Question: I'm new to Java and Google Cloud Endpoints, I'm trying to follow this article <URL> to build my first application.
It was OK when I run the tutorial sample to access the 'http://localhost:8888/_ah/api/explorer' page.

But after I write a very simple application, When I tried to access 'http://localhost:8888/_ah/api/explorer', the browser shows
'''
HTTP ERROR 500
Problem accessing /_ah/api/explorer. Reason:
Failed to retrieve API configs with status: 500
Caused by:
java.io.IOException: Failed to retrieve API configs with status: 500
at com.google.api.server.spi.tools.devserver.ApiServlet.getApiConfigSources(ApiServlet.java:107)
at com.google.api.server.spi.tools.devserver.ApiServlet.initConfigsIfNecessary(ApiServlet.java:72)
at com.google.api.server.spi.tools.devserver.RestApiServlet.service(RestApiServlet.java:117)
at javax.servlet.http.HttpServlet.service(HttpServlet.java:717)
at org.mortbay.jetty.servlet.ServletHolder.handle(ServletHolder.java:511)
at org.mortbay.jetty.servlet.ServletHandler$CachedChain.doFilter(ServletHandler.java:1166)
at com.google.appengine.api.socket.dev.DevSocketFilter.doFilter(DevSocketFilter.java:74)
at org.mortbay.jetty.servlet.ServletHandler$CachedChain.doFilter(ServletHandler.java:1157)
at com.google.appengine.tools.development.ResponseRewriterFilter.doFilter(ResponseRewriterFilter.java:127)
at org.mortbay.jetty.servlet.ServletHandler$CachedChain.doFilter(ServletHandler.java:1157)
at com.google.appengine.tools.development.HeaderVerificationFilter.doFilter(HeaderVerificationFilter.java:34)
at org.mortbay.jetty.servlet.ServletHandler$CachedChain.doFilter(ServletHandler.java:1157)
at com.google.appengine.api.blobstore.dev.ServeBlobFilter.doFilter(ServeBlobFilter.java:63)
at org.mortbay.jetty.servlet.ServletHandler$CachedChain.doFilter(ServletHandler.java:1157)
at com.google.apphosting.utils.servlet.TransactionCleanupFilter.doFilter(TransactionCleanupFilter.java:43)
at org.mortbay.jetty.servlet.ServletHandler$CachedChain.doFilter(ServletHandler.java:1157)
at com.google.appengine.tools.development.StaticFileFilter.doFilter(StaticFileFilter.java:125)
at org.mortbay.jetty.servlet.ServletHandler$CachedChain.doFilter(ServletHandler.java:1157)
at com.google.appengine.tools.development.DevAppServerModulesFilter.doDirectRequest(DevAppServerModulesFilter.java:366)
at com.google.appengine.tools.development.DevAppServerModulesFilter.doDirectModuleRequest(DevAppServerModulesFilter.java:349)
at com.google.appengine.tools.development.DevAppServerModulesFilter.doFilter(DevAppServerModulesFilter.java:116)
at org.mortbay.jetty.servlet.ServletHandler$CachedChain.doFilter(ServletHandler.java:1157)
at org.mortbay.jetty.servlet.ServletHandler.handle(ServletHandler.java:388)
at org.mortbay.jetty.security.SecurityHandler.handle(SecurityHandler.java:216)
at org.mortbay.jetty.servlet.SessionHandler.handle(SessionHandler.java:182)
at org.mortbay.jetty.handler.ContextHandler.handle(ContextHandler.java:765)
at org.mortbay.jetty.webapp.WebAppContext.handle(WebAppContext.java:418)
at com.google.appengine.tools.development.DevAppEngineWebAppContext.handle(DevAppEngineWebAppContext.java:98)
at org.mortbay.jetty.handler.HandlerWrapper.handle(HandlerWrapper.java:152)
at com.google.appengine.tools.development.JettyContainerService$ApiProxyHandler.handle(JettyContainerService.java:491)
at org.mortbay.jetty.handler.HandlerWrapper.handle(HandlerWrapper.java:152)
at org.mortbay.jetty.Server.handle(Server.java:326)
at org.mortbay.jetty.HttpConnection.handleRequest(HttpConnection.java:542)
at org.mortbay.jetty.HttpConnection$RequestHandler.headerComplete(HttpConnection.java:923)
at org.mortbay.jetty.HttpParser.parseNext(HttpParser.java:547)
at org.mortbay.jetty.HttpParser.parseAvailable(HttpParser.java:212)
at org.mortbay.jetty.HttpConnection.handle(HttpConnection.java:404)
at org.mortbay.io.nio.SelectChannelEndPoint.run(SelectChannelEndPoint.java:409)
at org.mortbay.thread.QueuedThreadPool$PoolThread.run(QueuedThreadPool.java:582)
'''
and the console shows
'''
Jan 12, 2015 1:24:35 PM com.google.apphosting.utils.jetty.JettyLogger warn
WARNING: Error for /_ah/spi/BackendService.getApiConfigs
java.lang.UnsupportedClassVersionError: sg/giraffe/sgp3math/service/QuestionService : Unsupported major.minor version 52.0
at java.lang.ClassLoader.defineClass1(Native Method)
at java.lang.ClassLoader.defineClass(Unknown Source)
at java.security.SecureClassLoader.defineClass(Unknown Source)
at java.net.URLClassLoader.defineClass(Unknown Source)
at java.net.URLClassLoader.access$100(Unknown Source)
at java.net.URLClassLoader$1.run(Unknown Source)
at java.net.URLClassLoader$1.run(Unknown Source)
at java.security.AccessController.doPrivileged(Native Method)
at java.net.URLClassLoader.findClass(Unknown Source)
at java.lang.ClassLoader.loadClass(Unknown Source)
at com.google.appengine.tools.development.IsolatedAppClassLoader.loadClass(IsolatedAppClassLoader.java:216)
at java.lang.ClassLoader.loadClass(Unknown Source)
at java.lang.Class.forName0(Native Method)
at java.lang.Class.forName(Unknown Source)
at com.google.api.server.spi.ServletInitializationParameters.getClassForName(ServletInitializationParameters.java:82)
at com.google.api.server.spi.ServletInitializationParameters.fromServletConfig(ServletInitializationParameters.java:51)
at com.google.api.server.spi.SystemServiceServlet.init(SystemServiceServlet.java:102)
at org.mortbay.jetty.servlet.ServletHolder.initServlet(ServletHolder.java:440)
at org.mortbay.jetty.servlet.ServletHolder.getServlet(ServletHolder.java:339)
at org.mortbay.jetty.servlet.ServletHolder.handle(ServletHolder.java:487)
at org.mortbay.jetty.servlet.ServletHandler$CachedChain.doFilter(ServletHandler.java:1166)
at com.google.appengine.api.socket.dev.DevSocketFilter.doFilter(DevSocketFilter.java:74)
at org.mortbay.jetty.servlet.ServletHandler$CachedChain.doFilter(ServletHandler.java:1157)
at com.google.appengine.tools.development.ResponseRewriterFilter.doFilter(ResponseRewriterFilter.java:127)
at org.mortbay.jetty.servlet.ServletHandler$CachedChain.doFilter(ServletHandler.java:1157)
at com.google.appengine.tools.development.HeaderVerificationFilter.doFilter(HeaderVerificationFilter.java:34)
at org.mortbay.jetty.servlet.ServletHandler$CachedChain.doFilter(ServletHandler.java:1157)
at com.google.appengine.api.blobstore.dev.ServeBlobFilter.doFilter(ServeBlobFilter.java:63)
at org.mortbay.jetty.servlet.ServletHandler$CachedChain.doFilter(ServletHandler.java:1157)
at com.google.apphosting.utils.servlet.TransactionCleanupFilter.doFilter(TransactionCleanupFilter.java:43)
at org.mortbay.jetty.servlet.ServletHandler$CachedChain.doFilter(ServletHandler.java:1157)
at com.google.appengine.tools.development.StaticFileFilter.doFilter(StaticFileFilter.java:125)
at org.mortbay.jetty.servlet.ServletHandler$CachedChain.doFilter(ServletHandler.java:1157)
at com.google.appengine.tools.development.DevAppServerModulesFilter.doDirectRequest(DevAppServerModulesFilter.java:366)
at com.google.appengine.tools.development.DevAppServerModulesFilter.doDirectModuleRequest(DevAppServerModulesFilter.java:349)
at com.google.appengine.tools.development.DevAppServerModulesFilter.doFilter(DevAppServerModulesFilter.java:116)
at org.mortbay.jetty.servlet.ServletHandler$CachedChain.doFilter(ServletHandler.java:1157)
at org.mortbay.jetty.servlet.ServletHandler.handle(ServletHandler.java:388)
at org.mortbay.jetty.security.SecurityHandler.handle(SecurityHandler.java:216)
at org.mortbay.jetty.servlet.SessionHandler.handle(SessionHandler.java:182)
at org.mortbay.jetty.handler.ContextHandler.handle(ContextHandler.java:765)
at org.mortbay.jetty.webapp.WebAppContext.handle(WebAppContext.java:418)
at com.google.appengine.tools.development.DevAppEngineWebAppContext.handle(DevAppEngineWebAppContext.java:98)
at org.mortbay.jetty.handler.HandlerWrapper.handle(HandlerWrapper.java:152)
at com.google.appengine.tools.development.JettyContainerService$ApiProxyHandler.handle(JettyContainerService.java:491)
at org.mortbay.jetty.handler.HandlerWrapper.handle(HandlerWrapper.java:152)
at org.mortbay.jetty.Server.handle(Server.java:326)
at org.mortbay.jetty.HttpConnection.handleRequest(HttpConnection.java:542)
at org.mortbay.jetty.HttpConnection$RequestHandler.content(HttpConnection.java:938)
at org.mortbay.jetty.HttpParser.parseNext(HttpParser.java:755)
at org.mortbay.jetty.HttpParser.parseAvailable(HttpParser.java:218)
at org.mortbay.jetty.HttpConnection.handle(HttpConnection.java:404)
at org.mortbay.io.nio.SelectChannelEndPoint.run(SelectChannelEndPoint.java:409)
at org.mortbay.thread.QueuedThreadPool$PoolThread.run(QueuedThreadPool.java:582)
Jan 12, 2015 1:24:36 PM com.google.apphosting.utils.jetty.JettyLogger warn
WARNING: /_ah/api/explorer: java.io.IOException: Failed to retrieve API configs with status: 500
'''
How can I fix this problem?
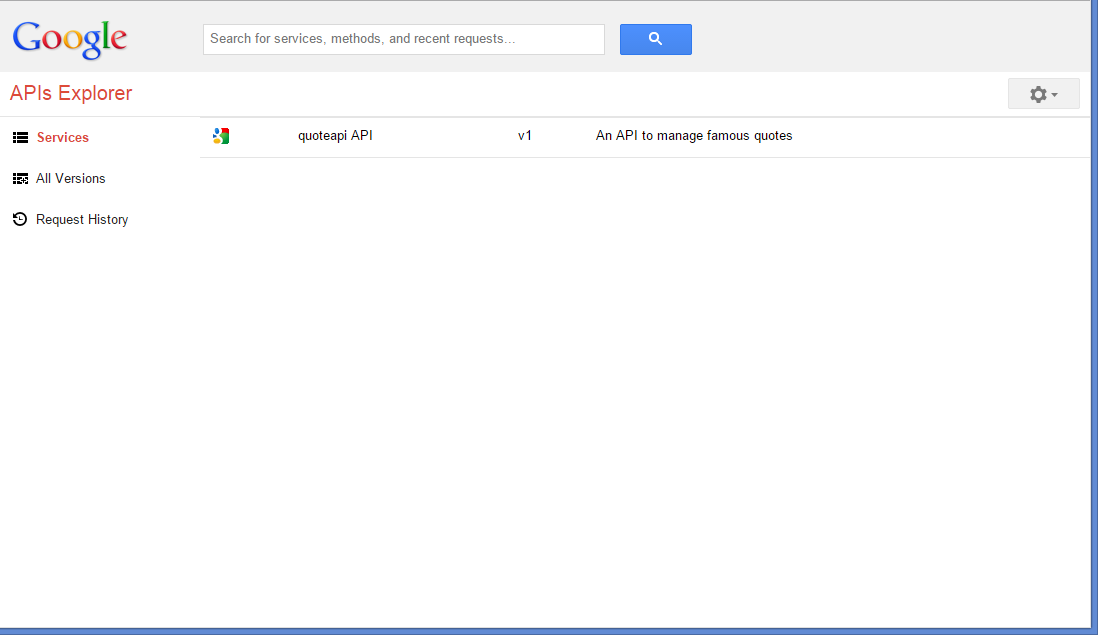
Answer: '''
java.lang.UnsupportedClassVersionError: Unsupported major.minor version 52.0
'''
You're trying to compile and run it with Java 8 which is not yet supported on App Engine. The solution is to use Java 7.